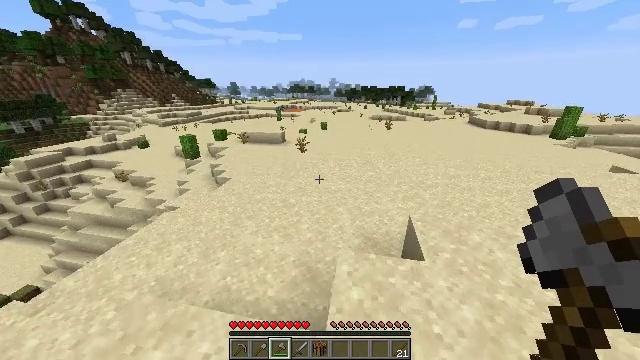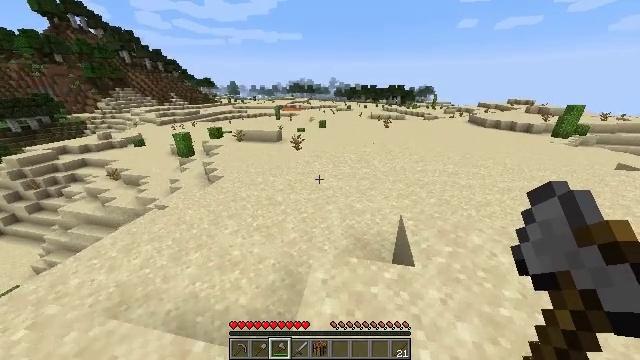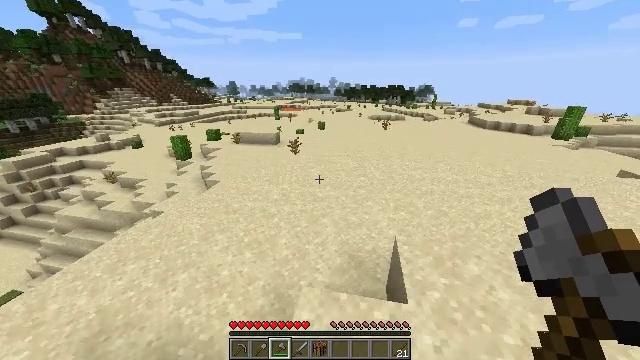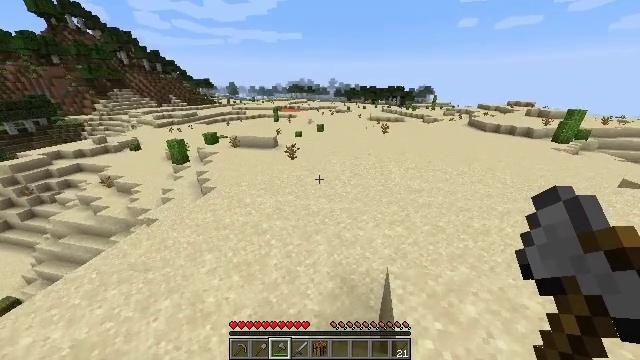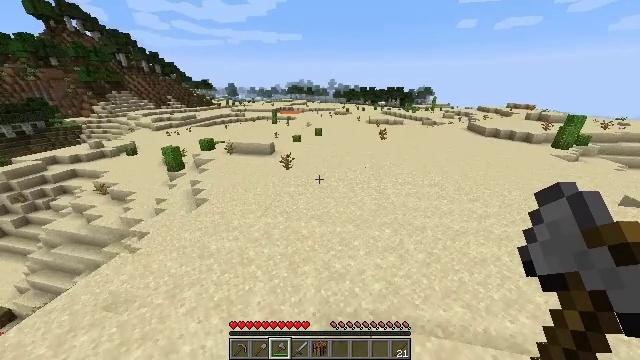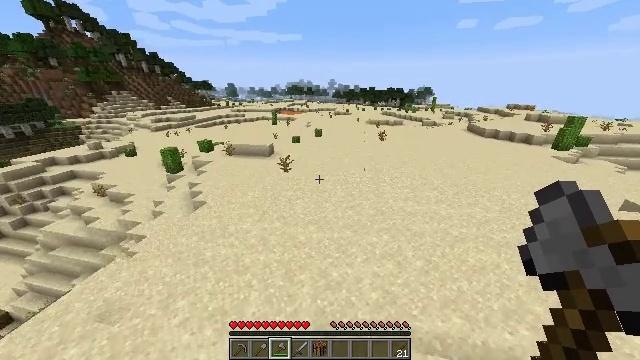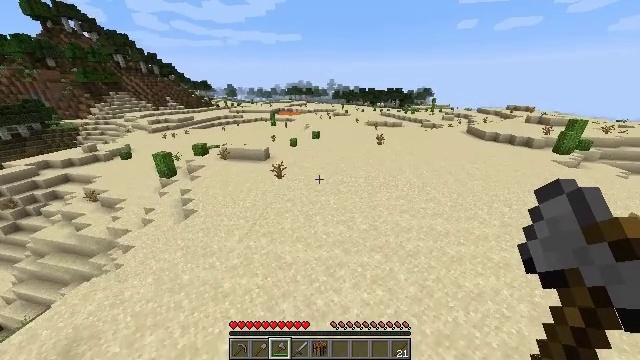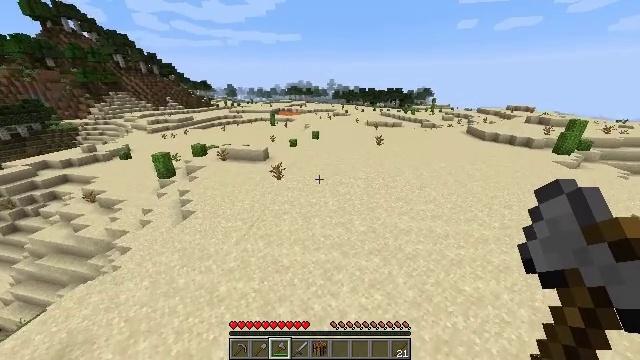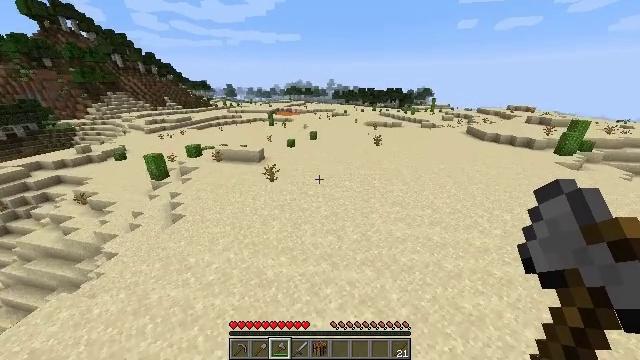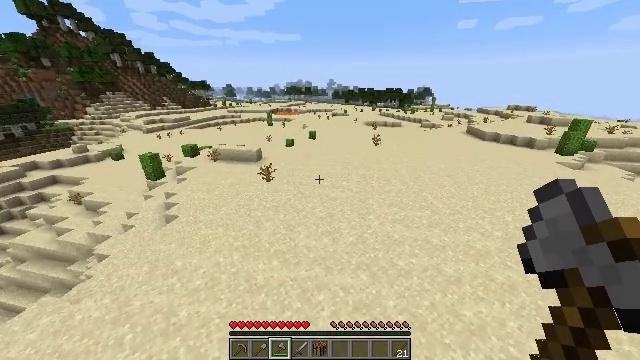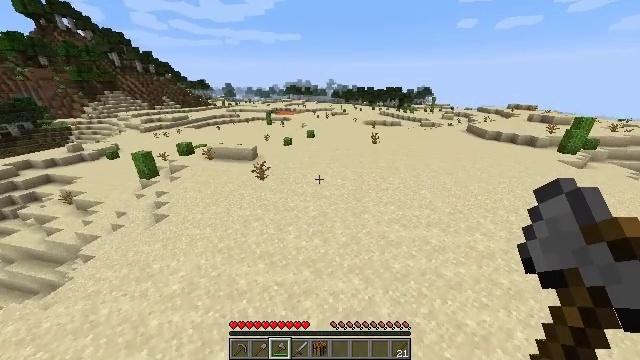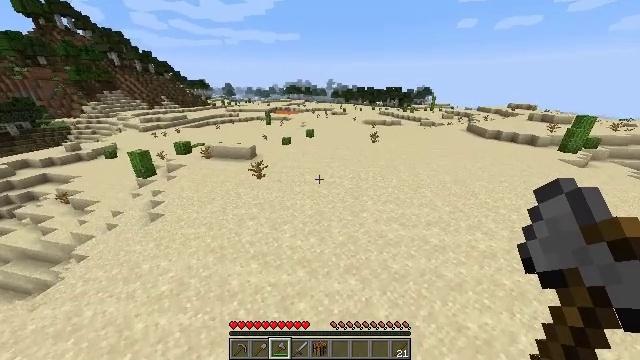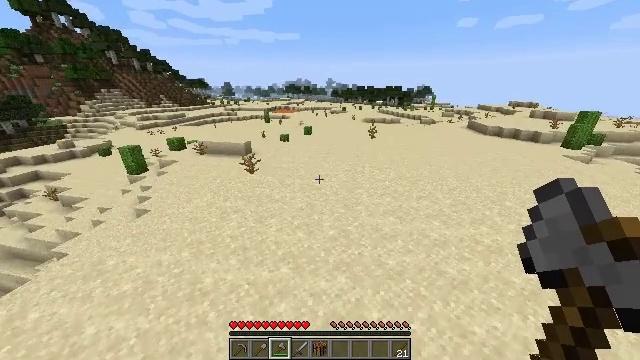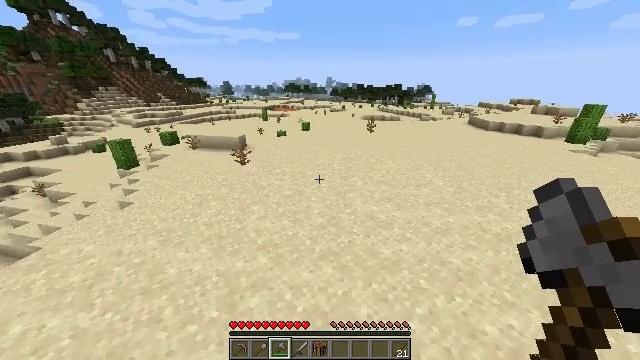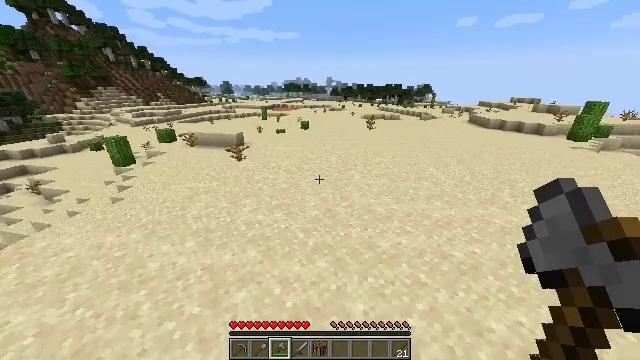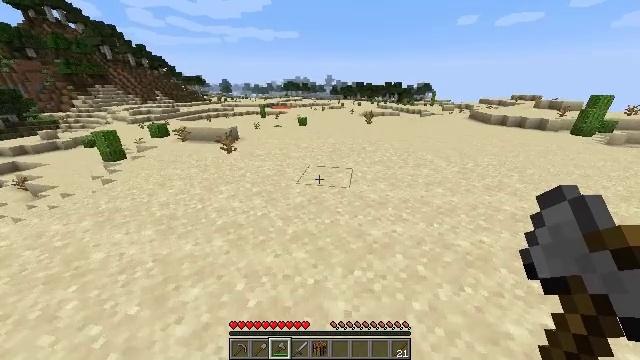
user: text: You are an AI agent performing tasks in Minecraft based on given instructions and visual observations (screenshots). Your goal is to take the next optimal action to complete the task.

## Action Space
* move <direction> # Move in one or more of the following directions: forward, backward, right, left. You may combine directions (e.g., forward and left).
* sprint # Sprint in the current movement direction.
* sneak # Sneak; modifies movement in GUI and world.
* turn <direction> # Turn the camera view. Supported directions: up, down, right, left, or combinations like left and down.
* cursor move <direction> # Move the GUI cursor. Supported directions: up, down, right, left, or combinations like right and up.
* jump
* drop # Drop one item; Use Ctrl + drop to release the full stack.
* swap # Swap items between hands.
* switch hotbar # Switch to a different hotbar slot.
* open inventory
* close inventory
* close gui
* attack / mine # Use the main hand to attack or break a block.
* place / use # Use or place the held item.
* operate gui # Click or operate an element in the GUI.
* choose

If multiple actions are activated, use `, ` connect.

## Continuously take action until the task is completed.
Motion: motion action
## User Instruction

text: Harvest hay blocks from the village.
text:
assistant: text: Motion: move forward and move right, sprint, jump
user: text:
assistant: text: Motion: move forward and move right, sprint, jump
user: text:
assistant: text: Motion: move forward and move right, sprint, jump
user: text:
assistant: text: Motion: move forward and move right, sprint, jump
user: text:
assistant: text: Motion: move forward and move right, sprint, jump
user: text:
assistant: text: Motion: move forward and move right, sprint, jump
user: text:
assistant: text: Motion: move forward and move right, sprint, jump
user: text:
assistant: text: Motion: move forward and move right, sprint, jump
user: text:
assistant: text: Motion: move forward and move right, sprint, jump
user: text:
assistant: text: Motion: move forward and move right, sprint, jump
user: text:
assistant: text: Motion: move forward and move right, sprint, jump
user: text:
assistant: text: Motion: move forward and move right, sprint, jump
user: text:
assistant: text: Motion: move forward and move right, sprint, jump
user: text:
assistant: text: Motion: move forward and move right, sprint, jump
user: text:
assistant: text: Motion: move forward and move right, sprint, jump
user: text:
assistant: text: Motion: move forward and move right, sprint, jump
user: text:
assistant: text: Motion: move forward and move right, sprint, jump
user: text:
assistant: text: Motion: move forward and move right, sprint, jump
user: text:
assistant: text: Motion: move forward and move right, sprint, jump
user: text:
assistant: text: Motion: move forward and move right, sprint, jump
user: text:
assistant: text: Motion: move forward and move right, sprint, jump
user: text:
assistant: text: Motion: move forward and move right, sprint, jump
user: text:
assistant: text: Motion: move forward and move right, sprint, turn right, jump
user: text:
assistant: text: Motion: move forward and move right, sprint, turn right, jump
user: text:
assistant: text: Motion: move forward and move right, sprint, turn right, jump
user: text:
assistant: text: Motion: move forward and move right, sprint, jump
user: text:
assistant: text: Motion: move forward, sprint, jump
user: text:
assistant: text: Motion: move forward, sprint, jump
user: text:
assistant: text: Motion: move forward, sprint, jump
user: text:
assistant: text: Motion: move forward, sprint, jump